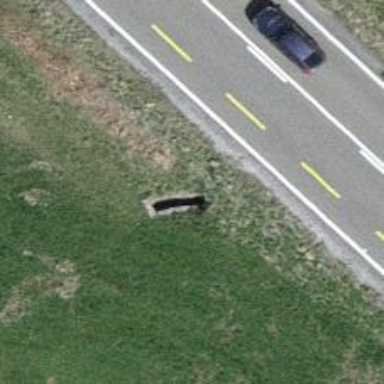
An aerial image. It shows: Culvert tunnel under ditch.